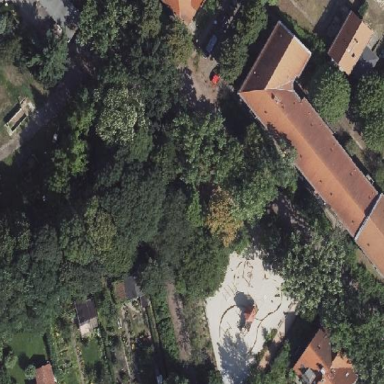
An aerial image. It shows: Lovely park for leisure and relaxation.